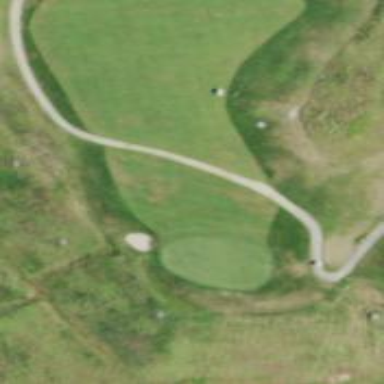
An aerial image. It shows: Golf fairway in the image.